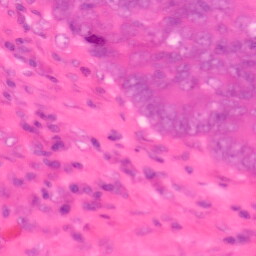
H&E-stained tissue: Colon